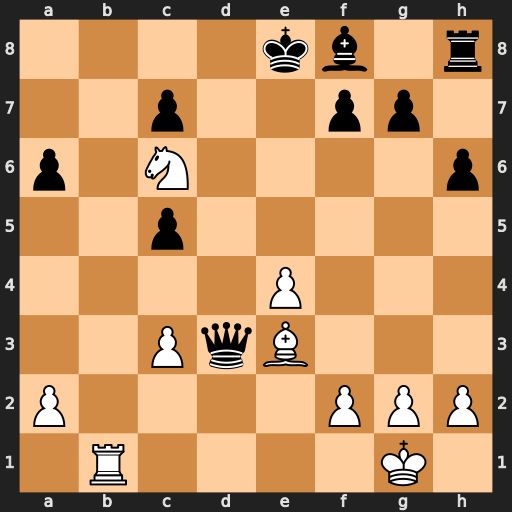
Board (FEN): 4kb1r/2p2pp1/p1N4p/2p5/4P3/2PqB3/P4PPP/1R4K1
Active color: w
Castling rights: k
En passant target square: -
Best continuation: Rb8+ Kd7 Ne5+ Kd6 Nxd3